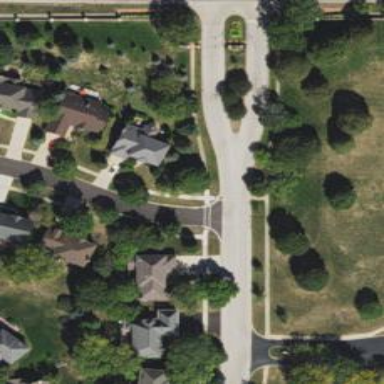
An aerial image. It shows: Marked crossing on asphalt footway.